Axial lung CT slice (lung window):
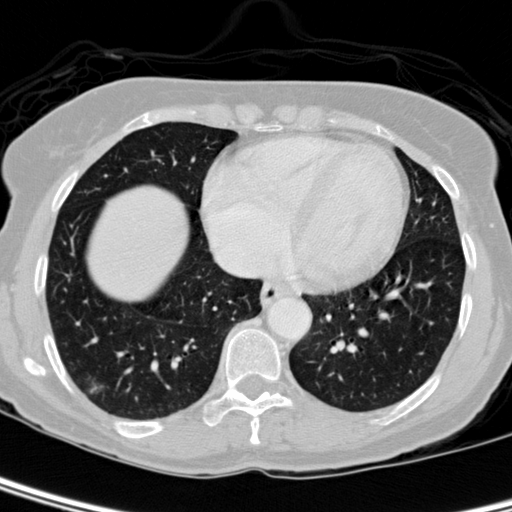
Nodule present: yes
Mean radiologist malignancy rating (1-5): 3